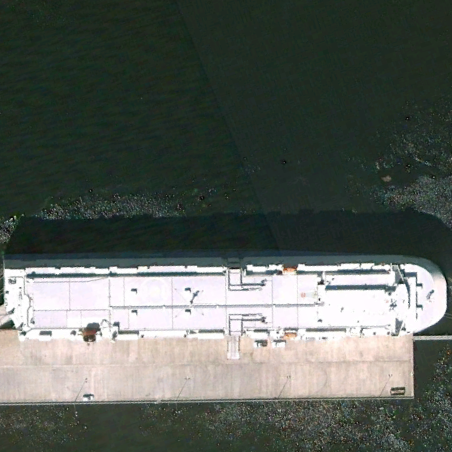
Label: civil